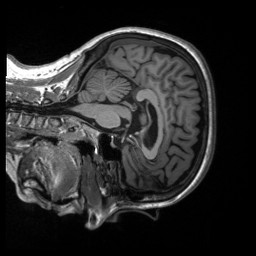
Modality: T1w
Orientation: sagittal
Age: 61
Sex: female
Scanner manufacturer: siemens
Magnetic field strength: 3 T
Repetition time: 2.53 s
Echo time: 0.00219 s